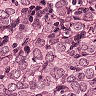
Metastatic tissue present: yes